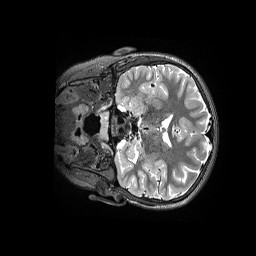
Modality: T2w
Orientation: coronal
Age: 12
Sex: female
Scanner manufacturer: siemens
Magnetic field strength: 3 T
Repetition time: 3.2 s
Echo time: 0.564 s